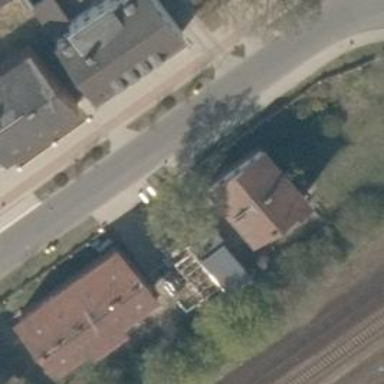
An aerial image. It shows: Platform for public transport. The platform is located by the road.